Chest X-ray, AP view. Patient: 62 years old, sex F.
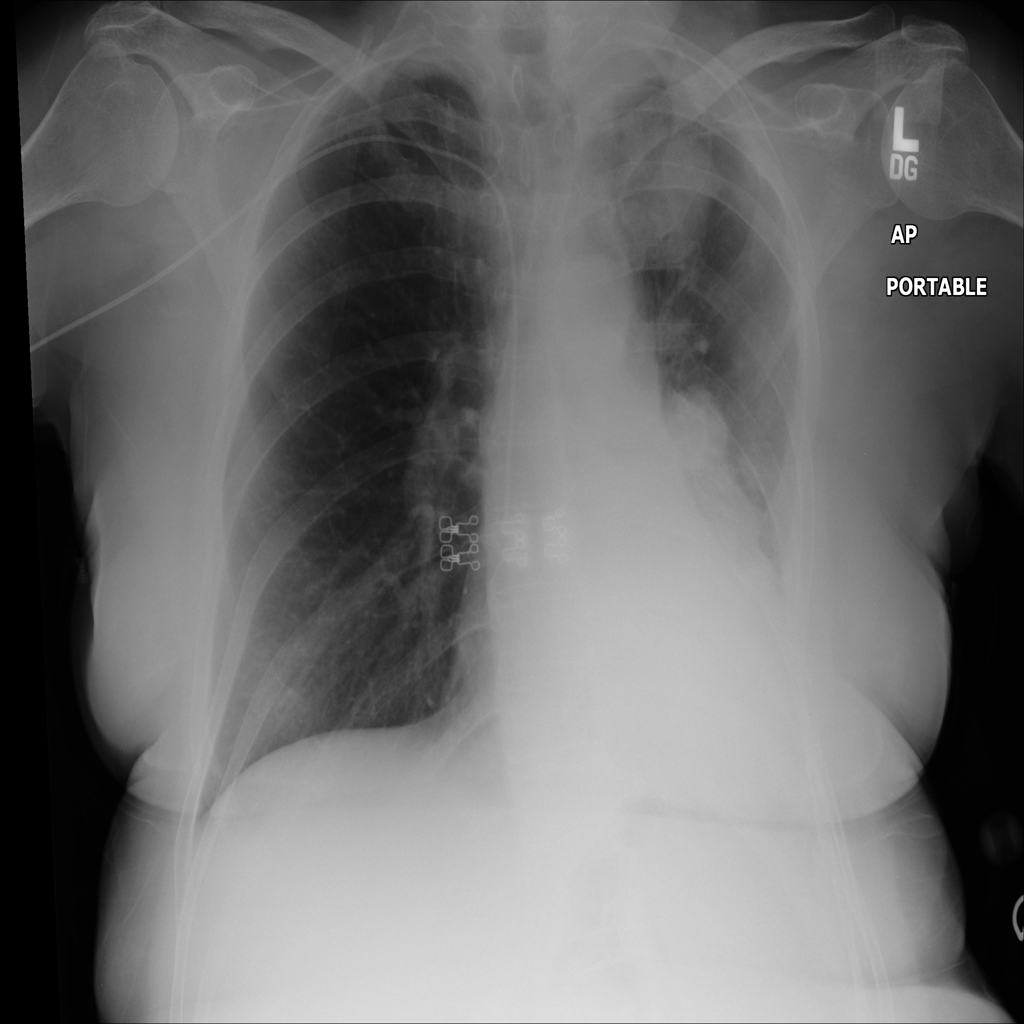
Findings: Atelectasis, Consolidation, Mass